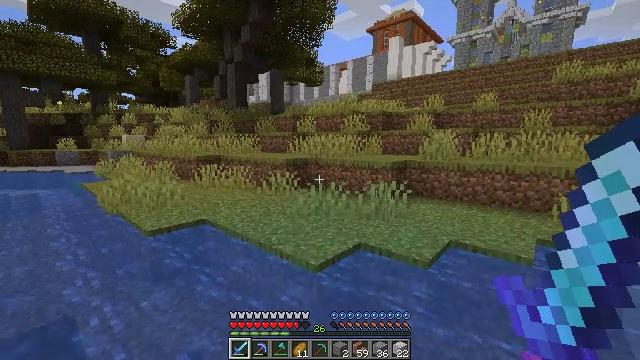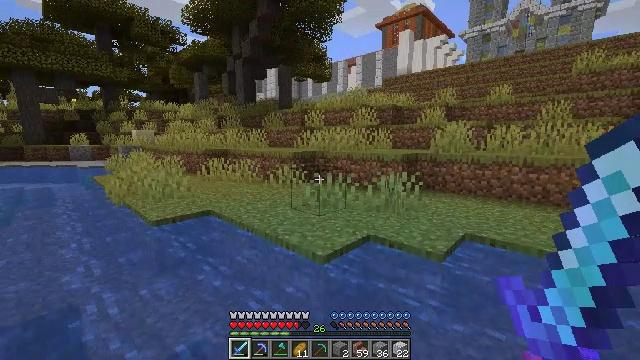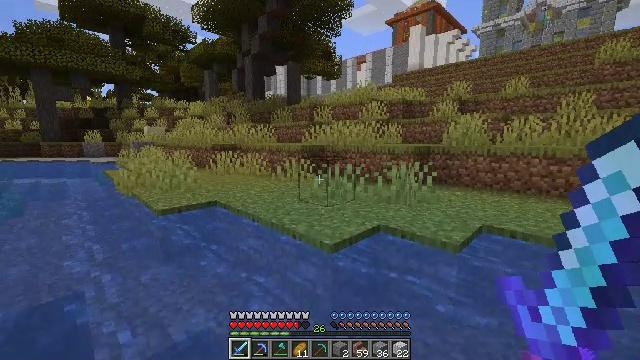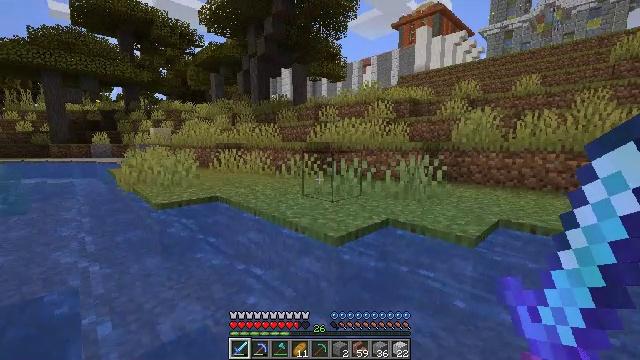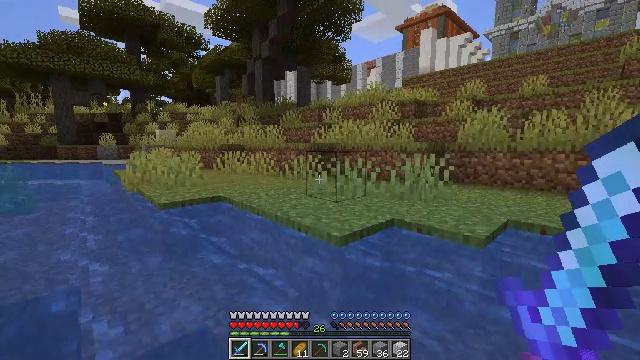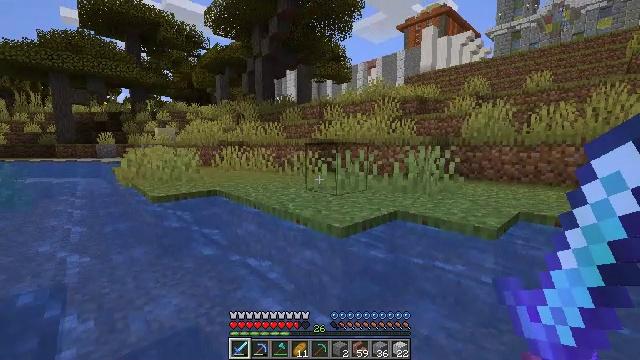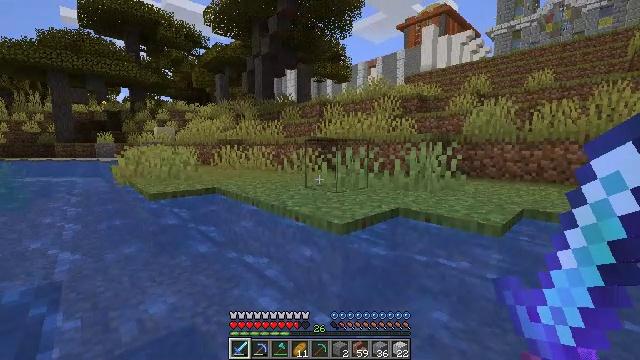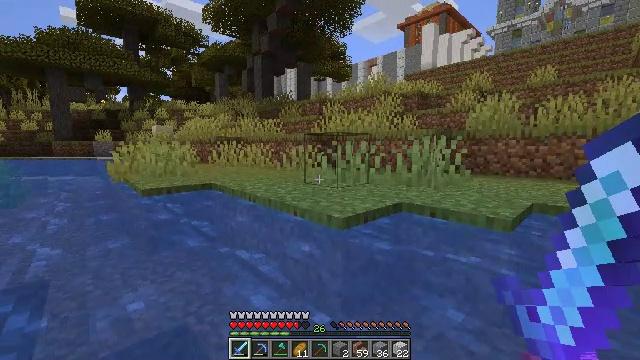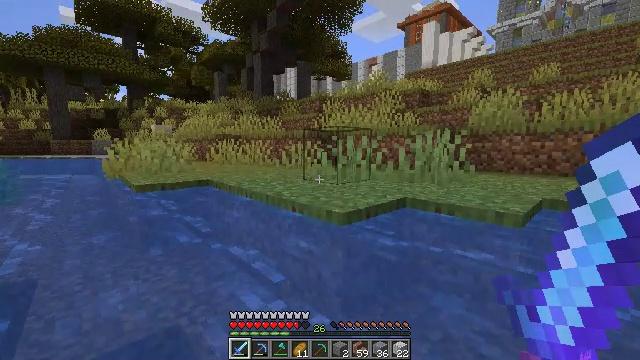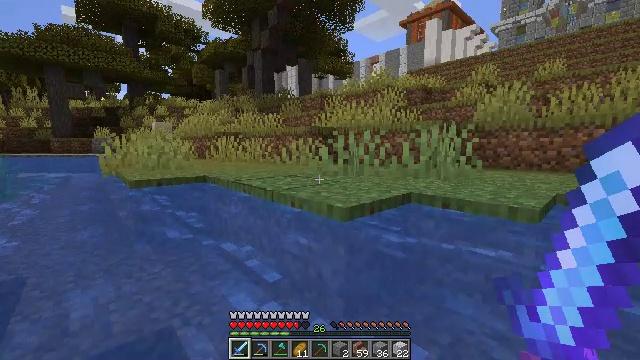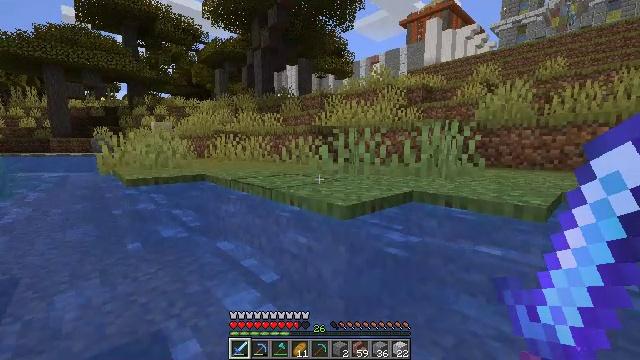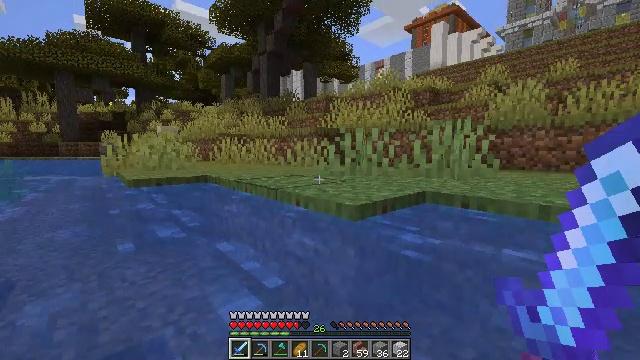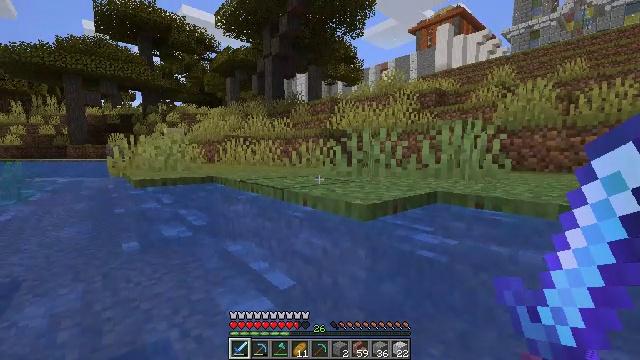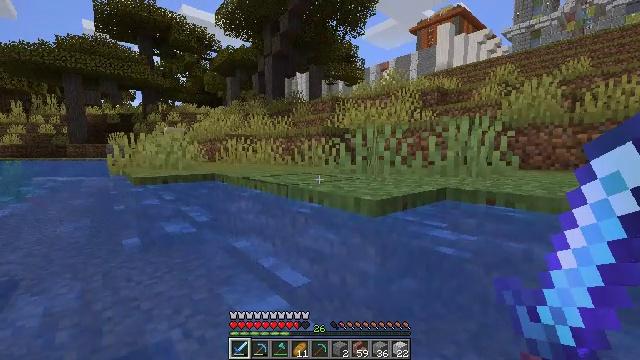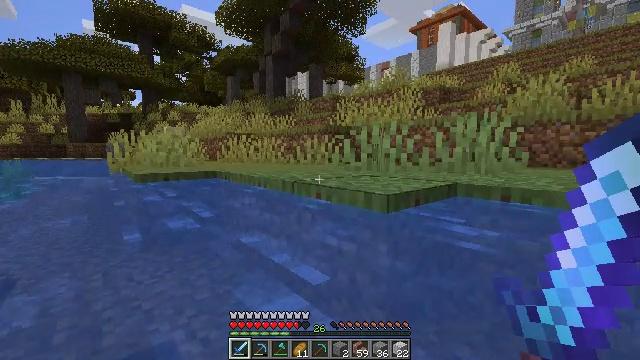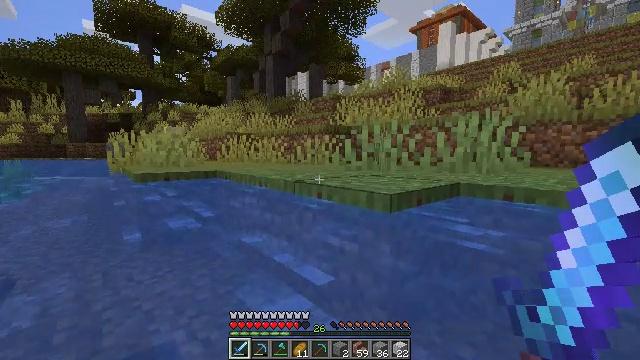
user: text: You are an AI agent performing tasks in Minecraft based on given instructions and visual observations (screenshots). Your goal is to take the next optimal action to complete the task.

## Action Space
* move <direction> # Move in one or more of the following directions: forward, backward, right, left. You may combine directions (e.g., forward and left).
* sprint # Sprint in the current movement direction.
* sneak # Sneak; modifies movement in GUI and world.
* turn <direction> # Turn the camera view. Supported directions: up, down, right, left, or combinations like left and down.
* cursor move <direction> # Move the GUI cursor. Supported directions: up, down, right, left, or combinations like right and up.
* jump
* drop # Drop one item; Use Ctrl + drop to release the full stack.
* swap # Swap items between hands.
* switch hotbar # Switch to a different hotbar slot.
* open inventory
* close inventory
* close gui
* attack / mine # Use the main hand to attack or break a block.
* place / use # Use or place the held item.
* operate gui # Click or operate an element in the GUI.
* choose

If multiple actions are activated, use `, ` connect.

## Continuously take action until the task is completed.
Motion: motion action
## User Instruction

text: Attack the polished diorite to collect it.
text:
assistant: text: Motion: move forward, turn left
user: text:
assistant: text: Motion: move forward, turn left
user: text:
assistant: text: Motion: move forward, turn left
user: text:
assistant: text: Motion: move forward
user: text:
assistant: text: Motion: move forward
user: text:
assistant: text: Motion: move forward
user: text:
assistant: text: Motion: move forward
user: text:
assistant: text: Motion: move forward
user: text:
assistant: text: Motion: move forward
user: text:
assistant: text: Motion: move forward
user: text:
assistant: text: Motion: move forward, turn left and up
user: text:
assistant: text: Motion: move forward
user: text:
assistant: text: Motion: move forward
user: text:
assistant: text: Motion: move forward
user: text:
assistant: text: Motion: move forward, jump
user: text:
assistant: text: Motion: move forward, jump
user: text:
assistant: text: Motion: move forward, jump
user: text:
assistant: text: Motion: move forward, jump
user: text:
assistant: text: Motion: move forward, jump
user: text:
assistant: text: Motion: move forward, jump
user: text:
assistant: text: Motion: move forward, jump
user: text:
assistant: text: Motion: move forward, jump
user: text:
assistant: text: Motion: move forward, jump
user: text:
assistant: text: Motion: move forward
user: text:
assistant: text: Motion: move forward
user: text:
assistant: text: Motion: move forward
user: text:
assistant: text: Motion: move forward
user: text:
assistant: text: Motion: move forward, turn left
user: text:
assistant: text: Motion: move forward, turn left
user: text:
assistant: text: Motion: move forward